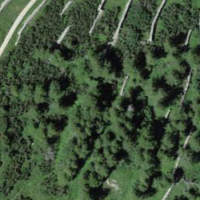
EUNIS habitat code: 26
Species observed at this site:
Colias palaeno
Geum montanum